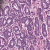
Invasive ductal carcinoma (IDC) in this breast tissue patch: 1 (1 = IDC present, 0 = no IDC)